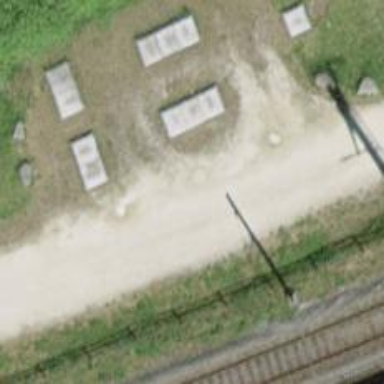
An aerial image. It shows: Gravel footway with track type described as grade 2.